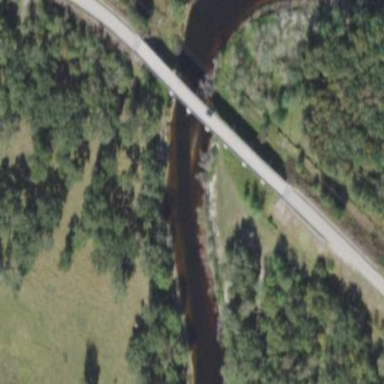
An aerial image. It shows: Man-made bridge.